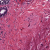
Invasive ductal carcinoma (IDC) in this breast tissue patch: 0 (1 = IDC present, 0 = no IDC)